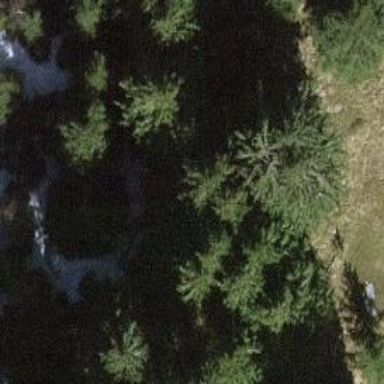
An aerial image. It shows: Beautiful tree in nature.